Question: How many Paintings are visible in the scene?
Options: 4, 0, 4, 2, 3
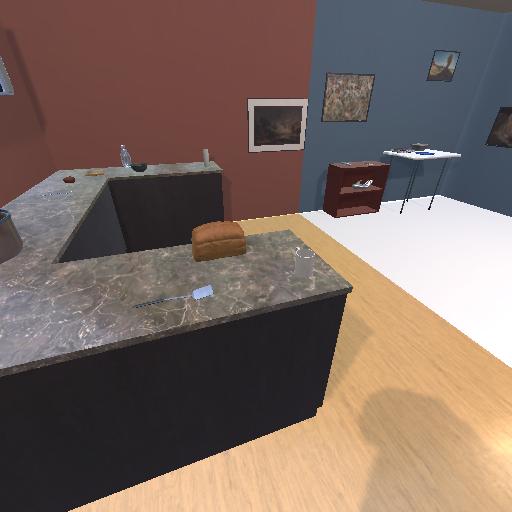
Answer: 4